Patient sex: F
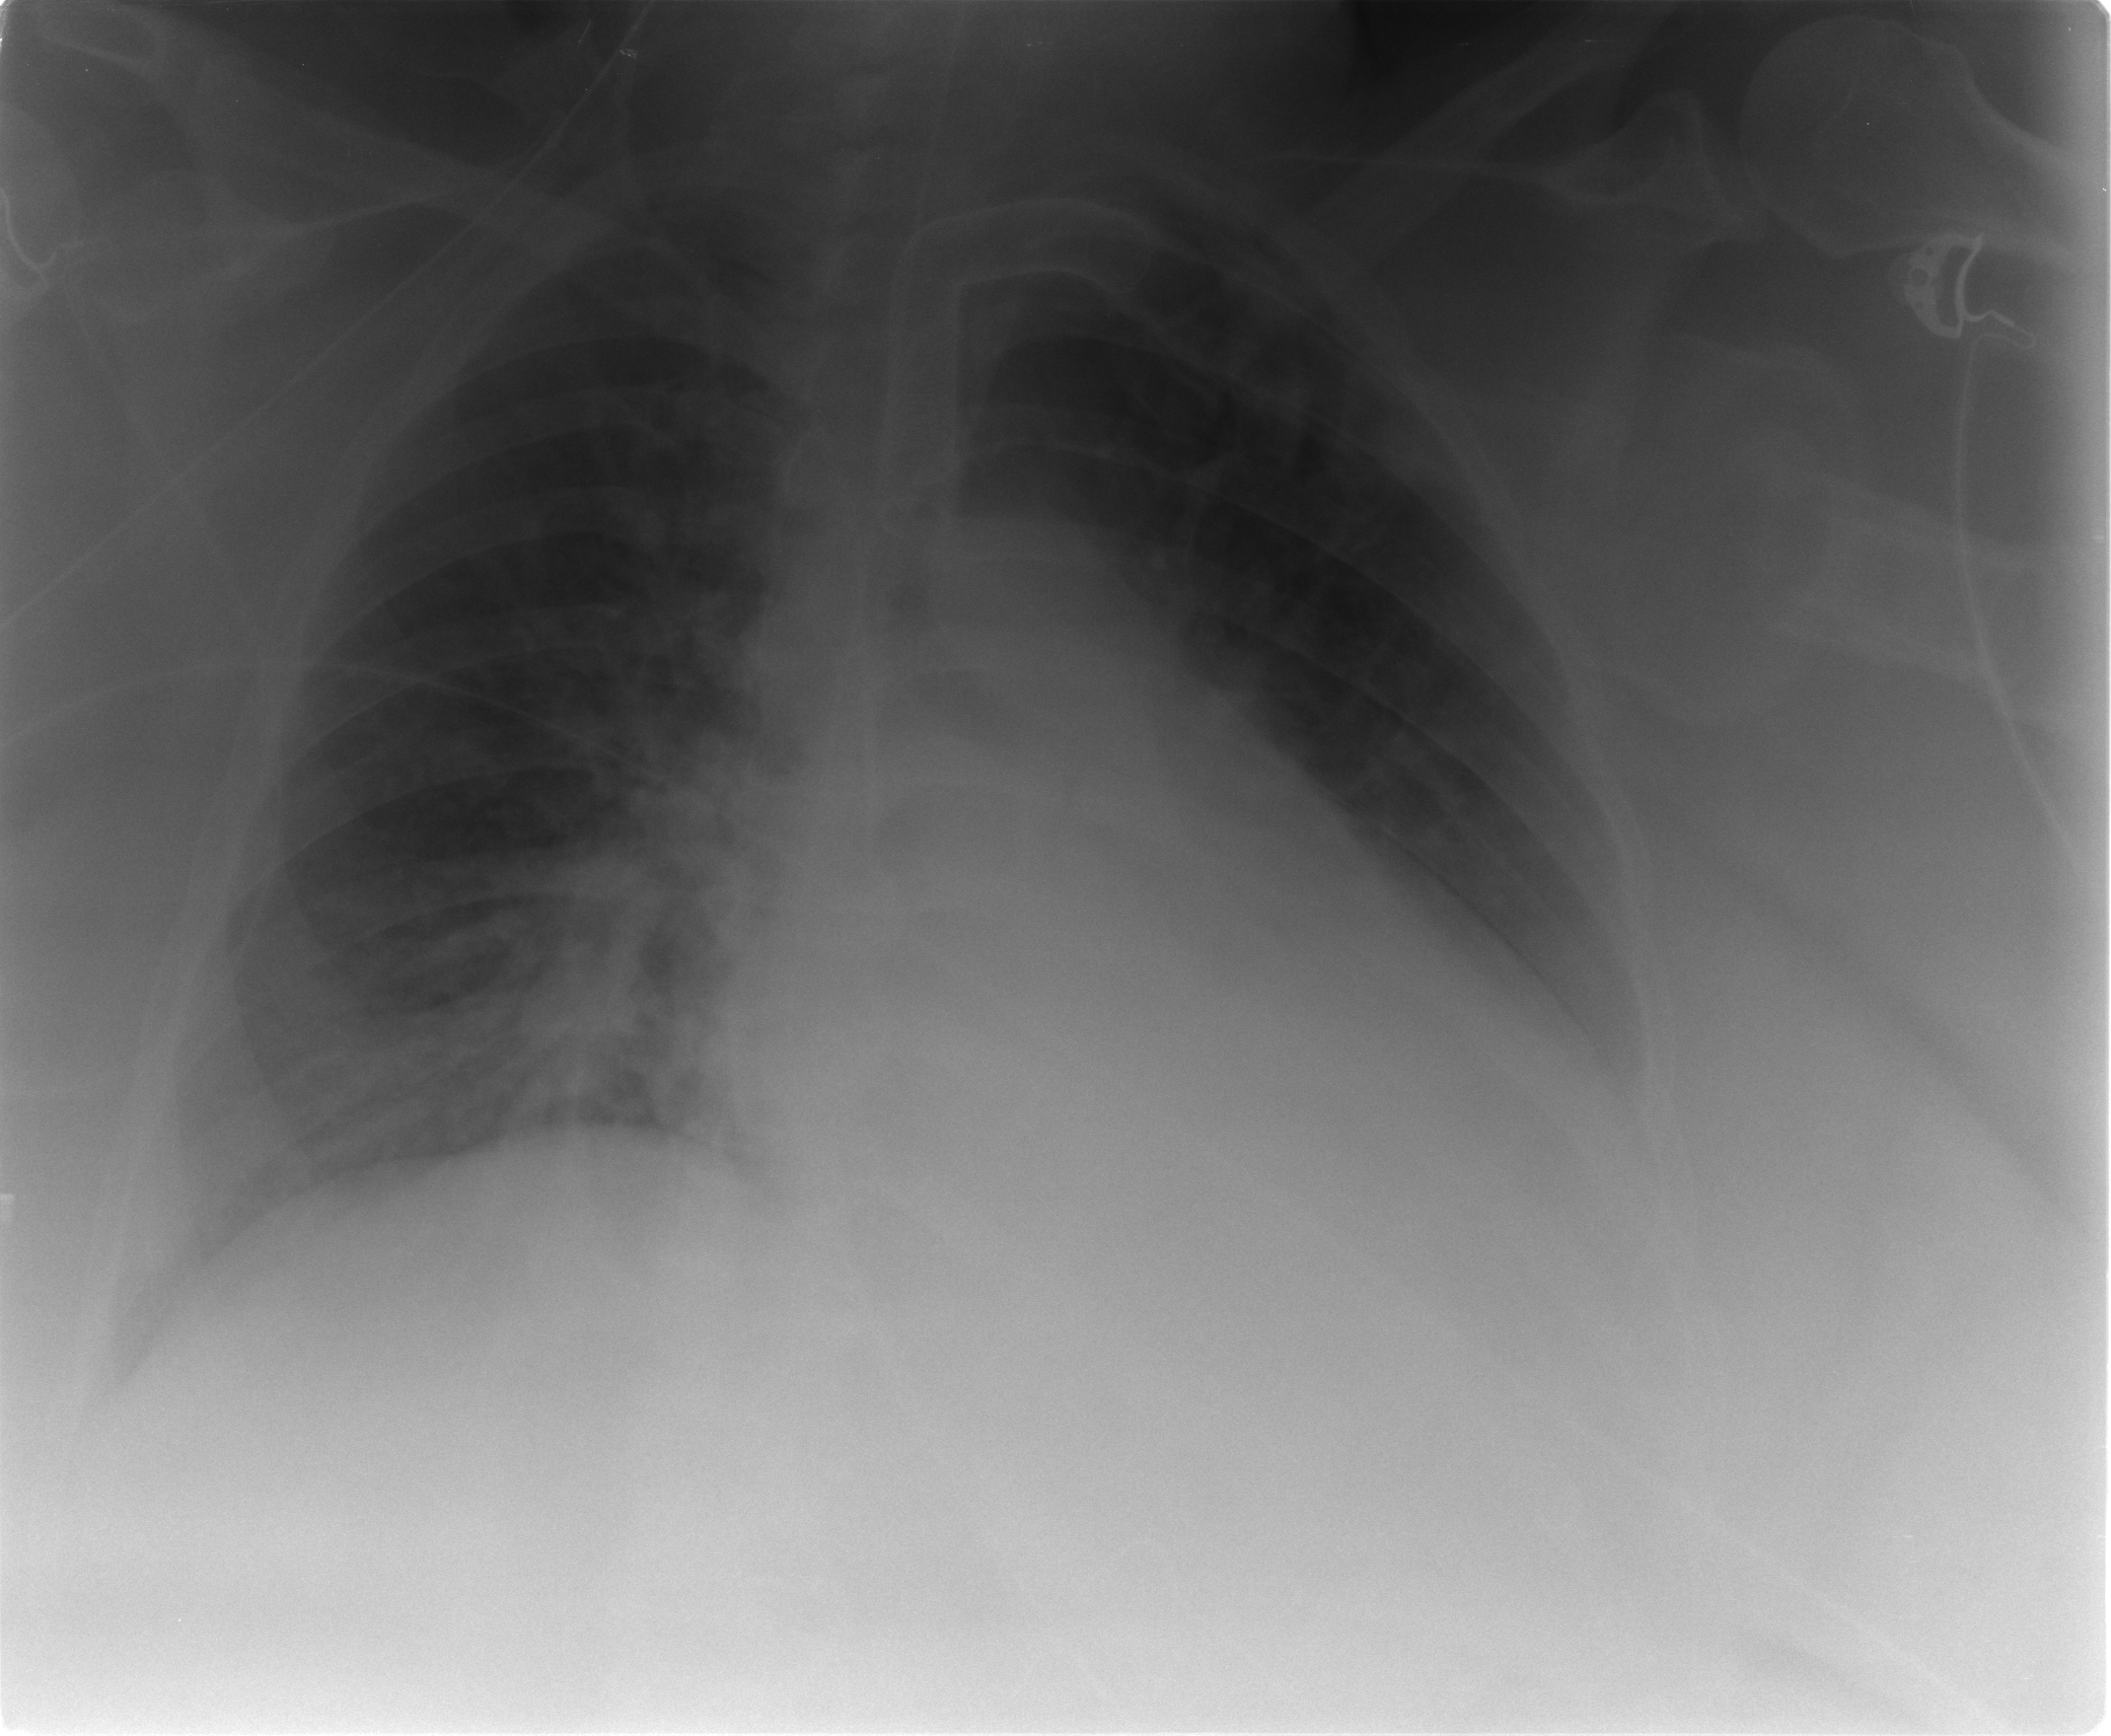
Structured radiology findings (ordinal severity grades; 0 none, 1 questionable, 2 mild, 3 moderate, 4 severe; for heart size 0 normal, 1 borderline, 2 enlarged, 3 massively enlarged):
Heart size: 3
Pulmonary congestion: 3
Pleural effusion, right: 2
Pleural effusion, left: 2
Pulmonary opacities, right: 2
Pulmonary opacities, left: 2
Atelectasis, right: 2
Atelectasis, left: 2